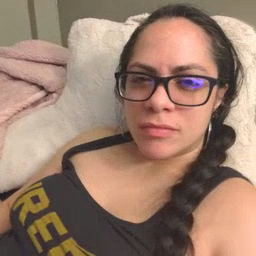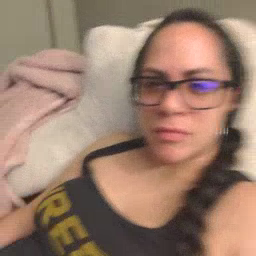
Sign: feet